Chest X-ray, PA view. Patient: 86 years old, sex M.
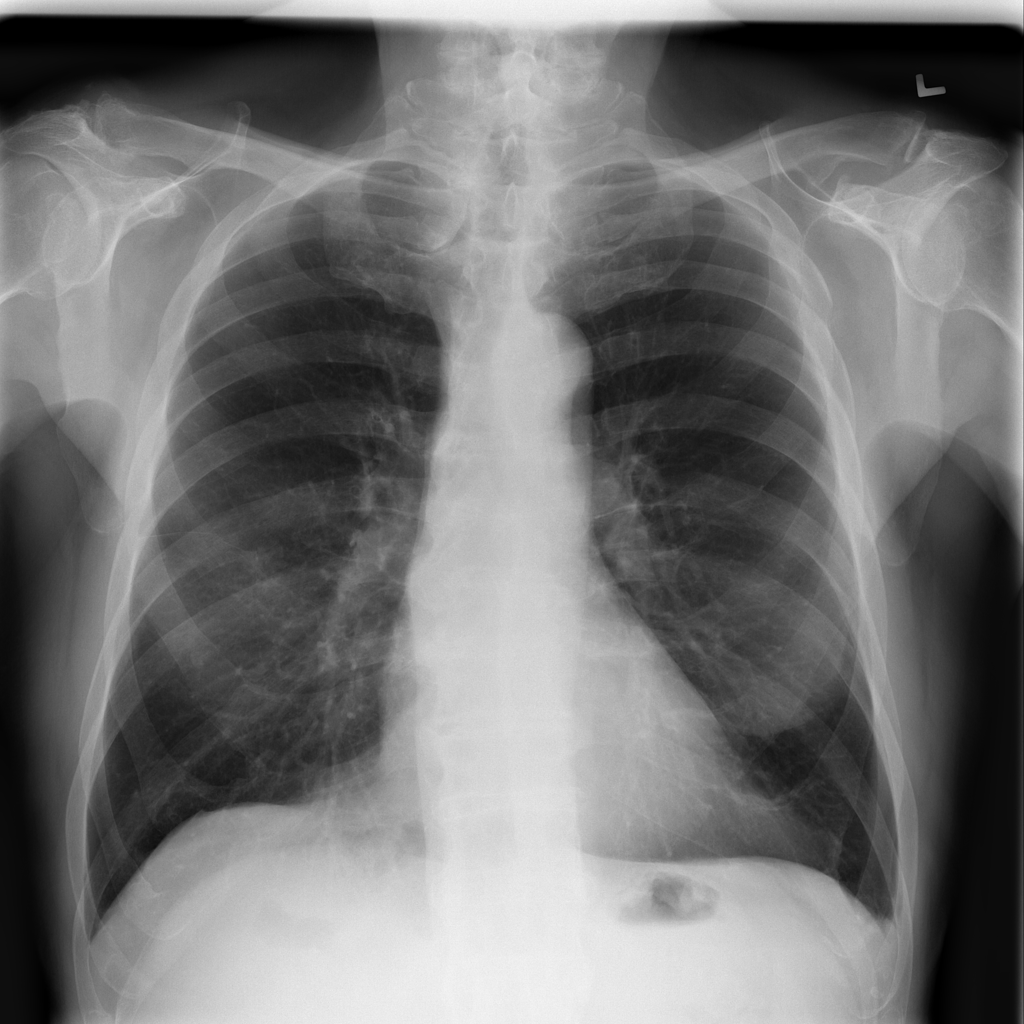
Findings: No Finding